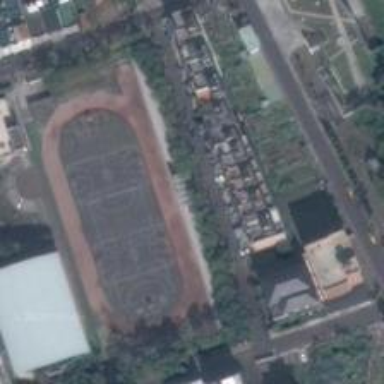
The playground made up of several basketball courts is girdled with lush trees and some buildings .